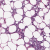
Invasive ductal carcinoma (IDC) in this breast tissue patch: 0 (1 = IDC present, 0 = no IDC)